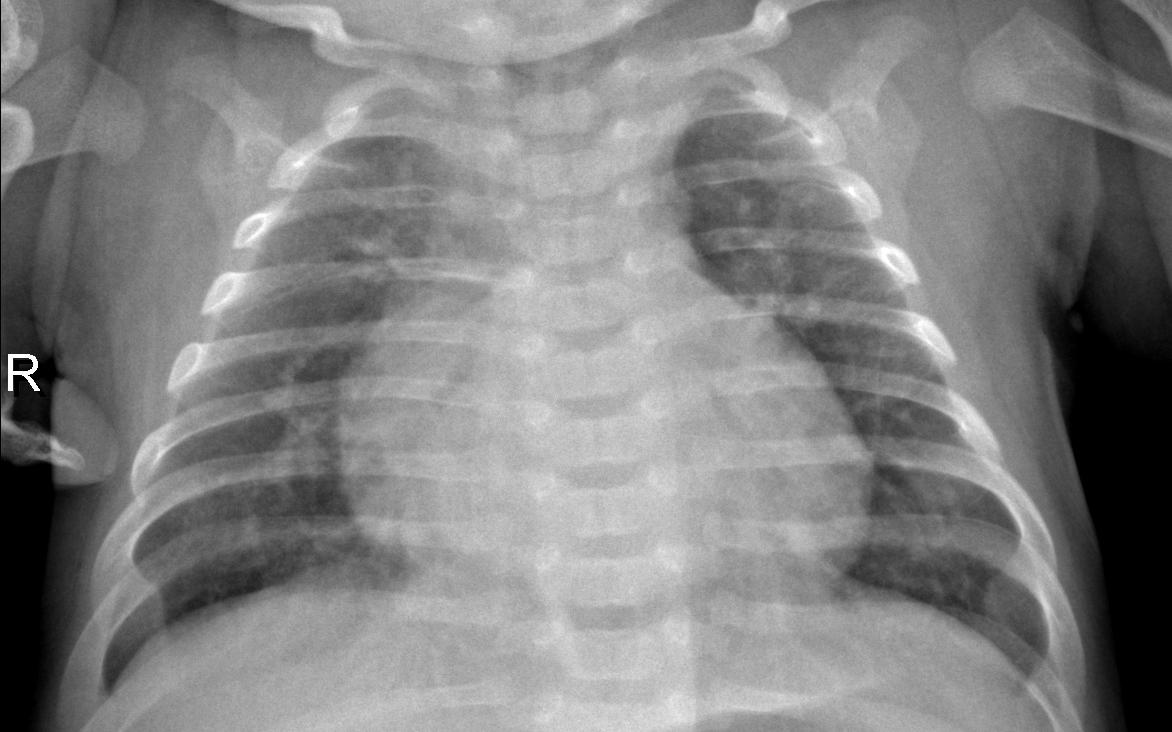
Diagnosis: PNEUMONIA